Question: >
<URL>
In C# windows forms programming, is there a way to include in my own application the animation windows always uses when copying files. As shown in picture below:

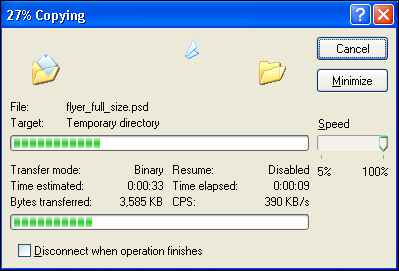
Answer: I found <URL> after some searching in google. The good thing about this article is that it includes the animation directly from the Shell, so that you don't have to program it yourself that the graphics will be updated according to the windows version it runs.